Field crop: tomato
Growth stage: 2
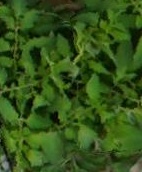
Species: tomato